Field crop: maize
Growth stage: 1
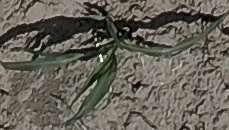
Species: sorghum